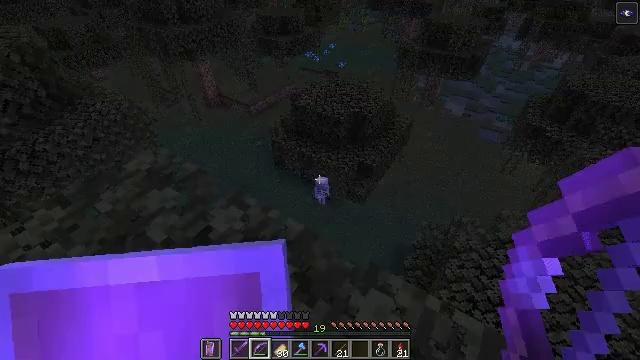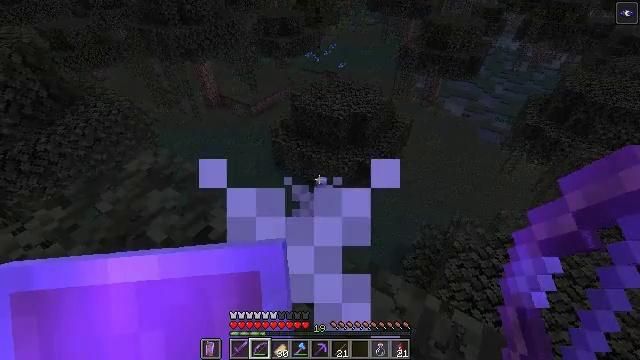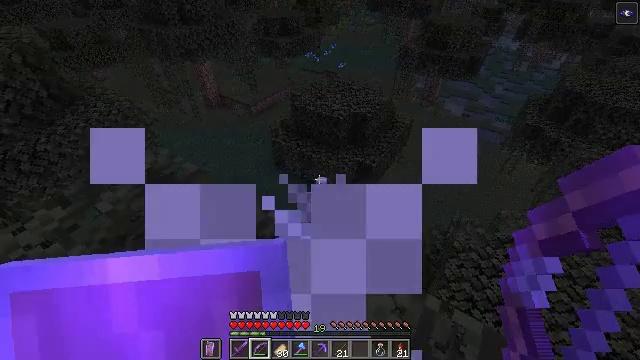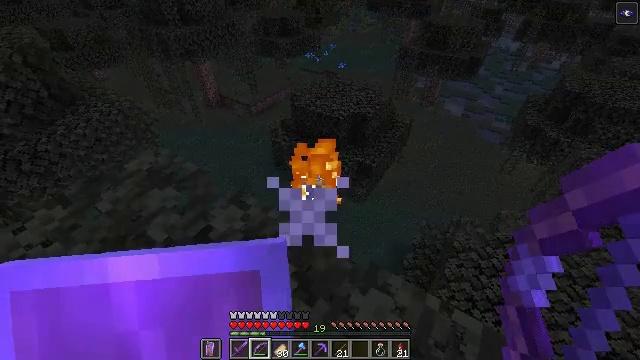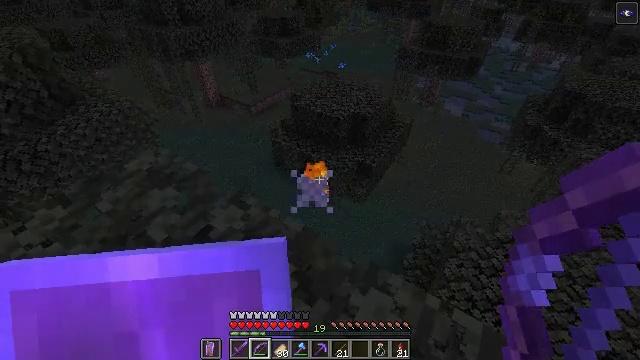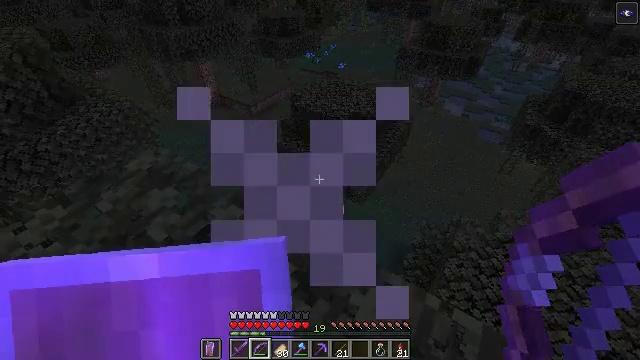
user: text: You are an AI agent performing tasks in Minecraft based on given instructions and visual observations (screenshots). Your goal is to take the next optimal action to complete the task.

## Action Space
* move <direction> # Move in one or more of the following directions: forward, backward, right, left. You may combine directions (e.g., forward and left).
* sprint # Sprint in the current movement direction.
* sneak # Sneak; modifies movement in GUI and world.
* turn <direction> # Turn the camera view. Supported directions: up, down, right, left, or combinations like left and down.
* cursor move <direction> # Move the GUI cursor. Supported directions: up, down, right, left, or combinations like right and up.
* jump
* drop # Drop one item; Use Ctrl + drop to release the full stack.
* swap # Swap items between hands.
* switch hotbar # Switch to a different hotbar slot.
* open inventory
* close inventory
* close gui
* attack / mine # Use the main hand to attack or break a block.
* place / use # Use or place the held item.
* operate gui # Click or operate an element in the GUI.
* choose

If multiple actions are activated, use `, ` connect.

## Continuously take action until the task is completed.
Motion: motion action
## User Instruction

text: Hunt the skeleton.
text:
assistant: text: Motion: sneak
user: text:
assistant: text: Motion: sneak
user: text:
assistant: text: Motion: sneak
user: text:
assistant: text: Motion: sneak
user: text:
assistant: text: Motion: sneak
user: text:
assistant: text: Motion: sneak